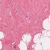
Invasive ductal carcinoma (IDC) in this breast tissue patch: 0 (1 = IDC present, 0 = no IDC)